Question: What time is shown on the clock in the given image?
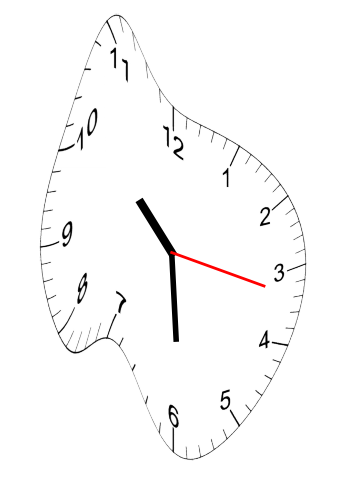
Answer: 10:29:17